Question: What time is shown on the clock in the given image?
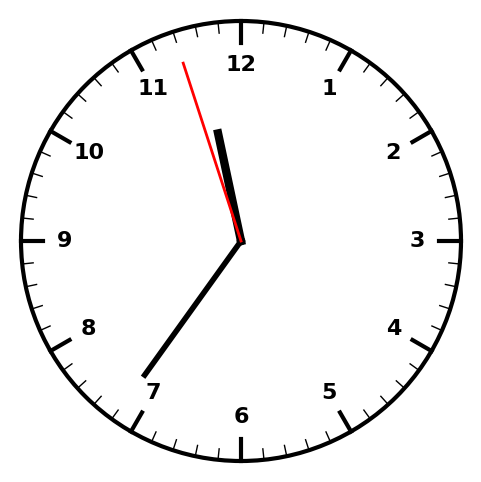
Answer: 11:35:57